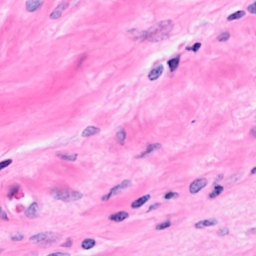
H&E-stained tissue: Breast